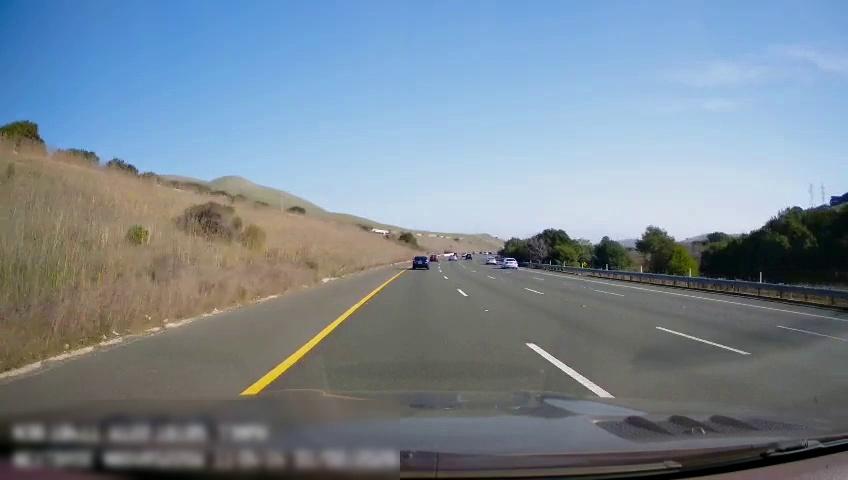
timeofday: Day
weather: Sunny
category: Drivable Space
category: Vehicles | Car
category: Vehicles | Car
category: Vehicles | Car
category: Vehicles | Car
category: Vehicles | Car
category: Lanes | Alternate Lane
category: Lanes | Alternate Lane
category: Lanes | Alternate Lane
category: Lanes | Current Lane
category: Lanes | Alternate Lane